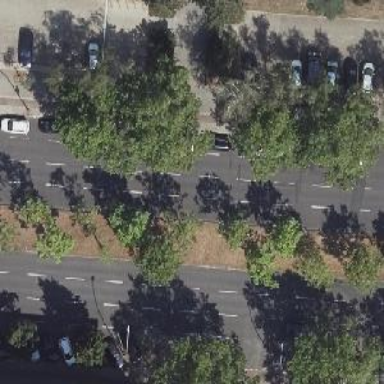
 featuring cycle track on the right and parking lane on the right side."